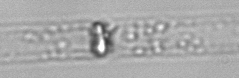
Label: Dactyliosolen_blavyanus